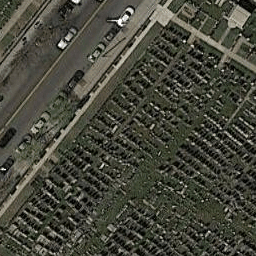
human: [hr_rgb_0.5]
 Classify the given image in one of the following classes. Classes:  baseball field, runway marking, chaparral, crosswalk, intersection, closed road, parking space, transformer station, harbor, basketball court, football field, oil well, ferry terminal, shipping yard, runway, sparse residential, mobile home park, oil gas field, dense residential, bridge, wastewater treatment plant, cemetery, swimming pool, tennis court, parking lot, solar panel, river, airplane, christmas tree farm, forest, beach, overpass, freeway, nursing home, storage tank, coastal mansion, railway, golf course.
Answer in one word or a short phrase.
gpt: cemetery